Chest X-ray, AP view. Patient: 50 years old, sex M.
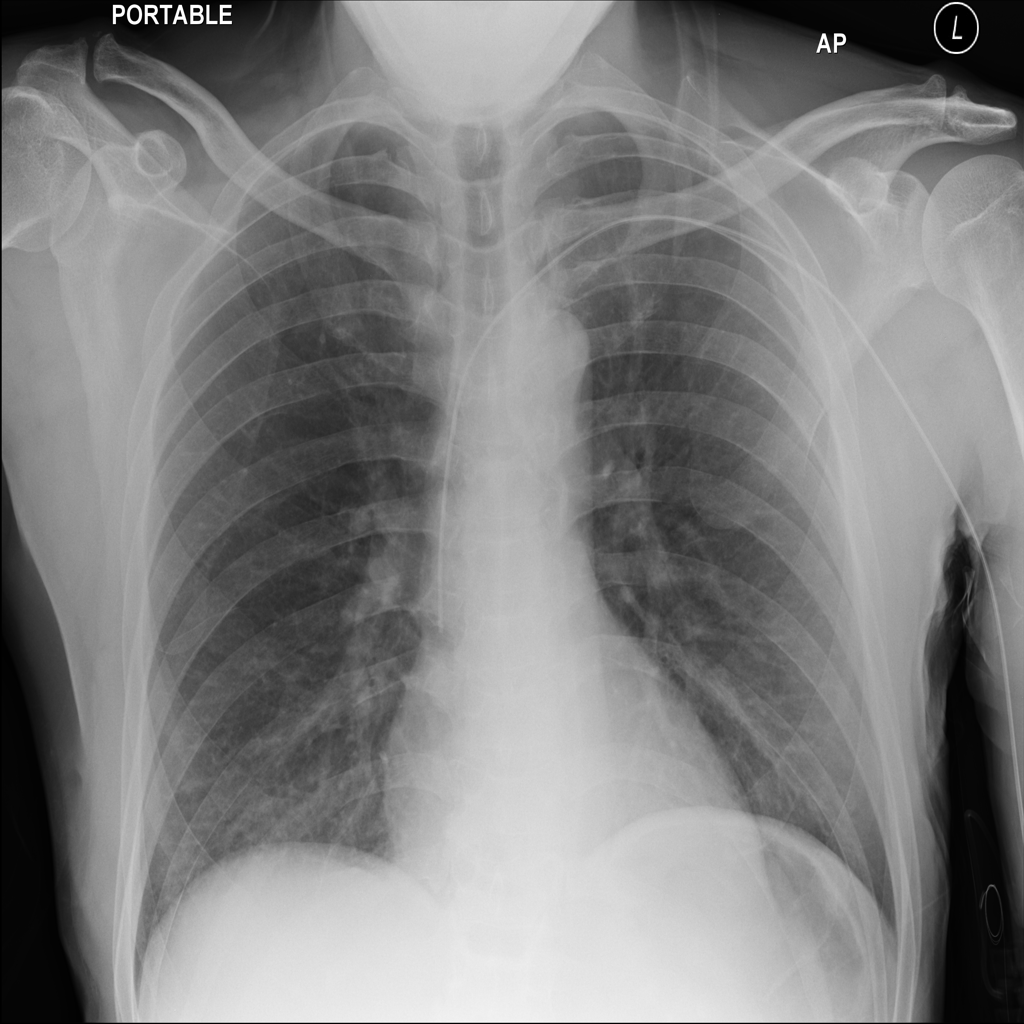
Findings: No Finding